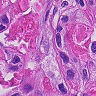
Metastatic tissue present: yes